Current action and preconditions to check: trajectory_clear

Your task: For each precondition in the list above, predict whether it will hold at this action.

Consider the current scene as observed from the mobile robot's camera, and analyze the predicted future states of all dynamic agents (e.g., people, animals, vehicles, or any moving entities) within the NEXT SECOND.

IMPORTANT: Only answer "very likely" if you are absolutely certain—based on strong, clear evidence—that a dynamic agent will violate the precondition in the predicted future state. Do NOT answer "very likely" for unlikely, ambiguous, or low-probability risks.

Ask yourself for each precondition: Is there a high probability, with clear and convincing evidence, that the predicted future states of any dynamic agent will interfere with the predicted future state of the currently executing action within the NEXT SECOND, causing that precondition to fail?

Assess the risk level based on these predictions. Use "likely" or "very likely" if motions create a clear risk of interference.

Use "neutral" or "improbable" if agents are nearby but their predicted paths are clearly diverging or non-conflicting.

Failure Risk Categories: "very improbable", "improbable", "neutral", "likely", "very likely"

Answer Format: Output ONLY the probability_of_failure value from these categories: "very improbable", "improbable", "neutral", "likely", "very likely"

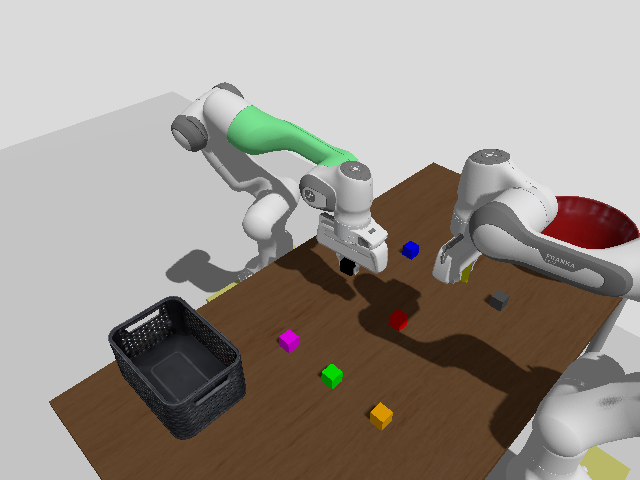

Answer: improbable